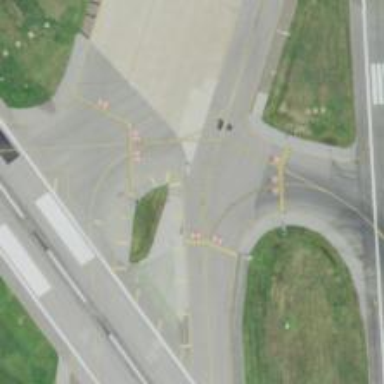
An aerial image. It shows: Image of taxiway at airport.